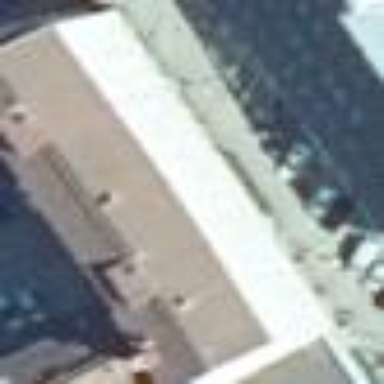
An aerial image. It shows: The apartments building with gabled rosy brown roof.